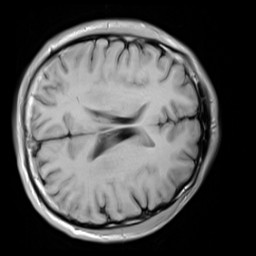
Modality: T1w
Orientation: axial
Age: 27
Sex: male
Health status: healthy
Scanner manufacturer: siemens
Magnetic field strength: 3 T
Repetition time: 4.1 s
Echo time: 0.0085 s